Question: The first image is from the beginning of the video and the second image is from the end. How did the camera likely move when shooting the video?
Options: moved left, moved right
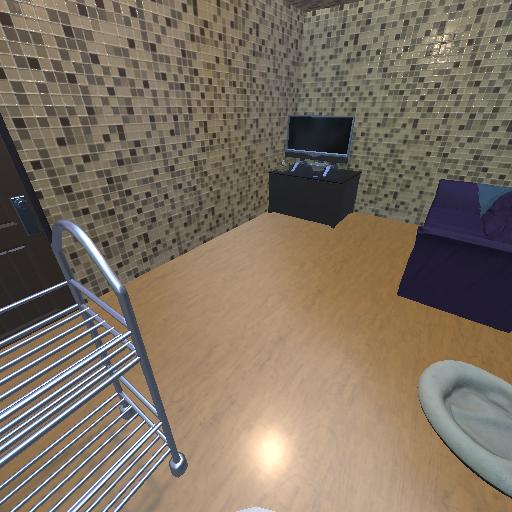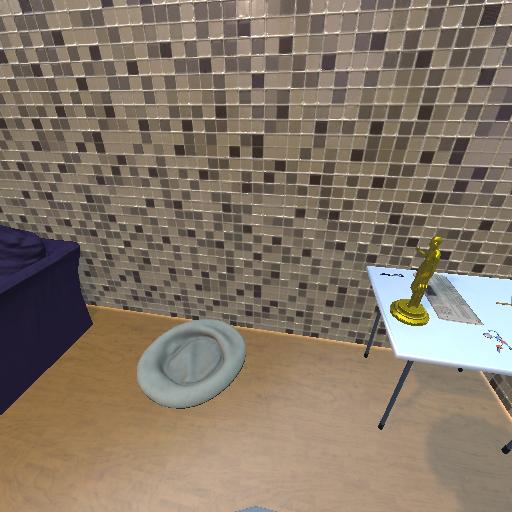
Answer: moved left